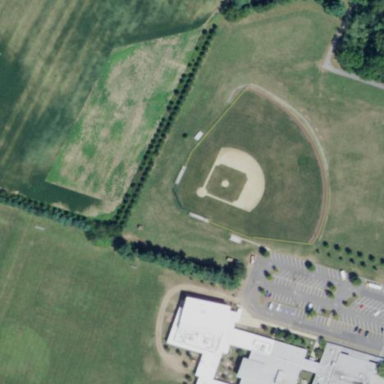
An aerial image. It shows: Baseball pitch for leisure and sports activities.